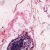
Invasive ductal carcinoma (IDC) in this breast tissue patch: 0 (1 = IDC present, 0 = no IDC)